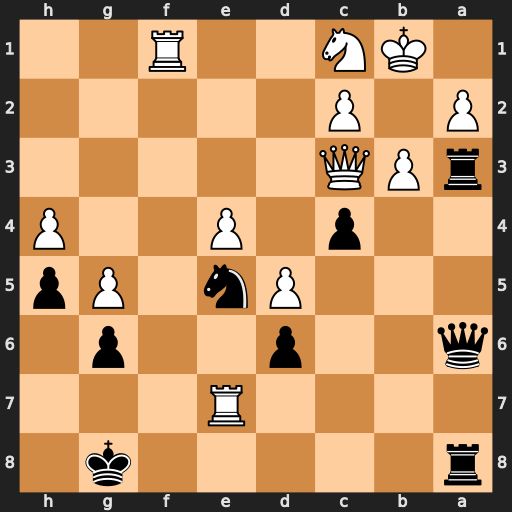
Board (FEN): r5k1/4R3/q2p2p1/3Pn1Pp/2p1P2P/rPQ5/P1P5/1KN2R2
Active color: b
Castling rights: -
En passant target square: -
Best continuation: cxb3 cxb3 Qxf1